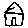
Label: house